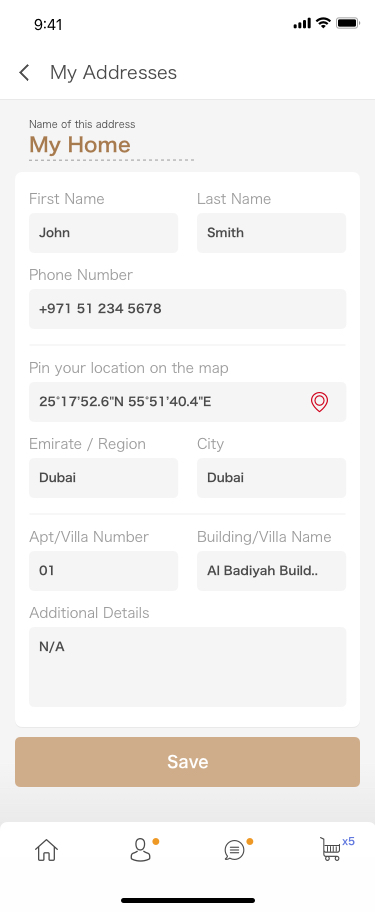
Text in this UI design:
Additional Details
Building/Villa Name
Al Badiyah Build..
Apt/Villa Number
01
City
Dubai
Emirate / Region
Dubai
Pin your location on the map
25°17’52.6"N 55°51’40.4"E
Phone Number
+971 51 234 5678
Last Name
Smith
First Name
John
Name of this address
My Home
My Addresses